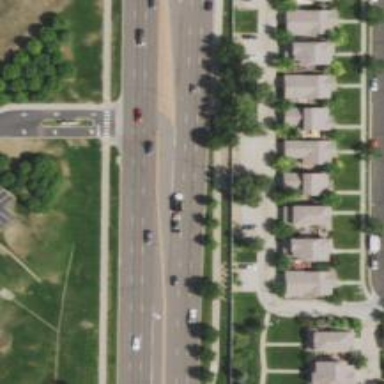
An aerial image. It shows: Primary link road with asphalt surface.